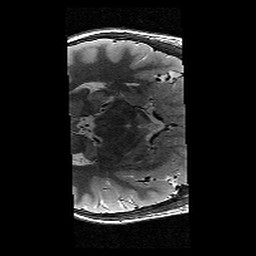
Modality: T2w
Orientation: axial
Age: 11
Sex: female
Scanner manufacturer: siemens
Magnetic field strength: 3 T
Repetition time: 9.23 s
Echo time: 0.067 s